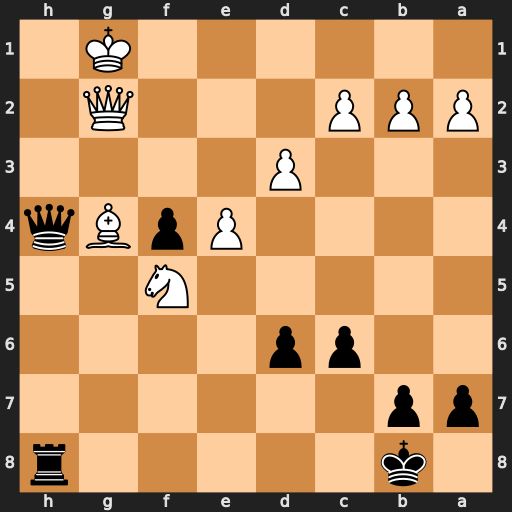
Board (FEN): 1k5r/pp6/2pp4/5N2/4PpBq/3P4/PPP3Q1/6K1
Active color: b
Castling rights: -
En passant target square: -
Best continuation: Qe1+ Qf1 Rh1+ Kxh1 Qxf1+